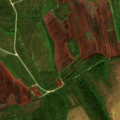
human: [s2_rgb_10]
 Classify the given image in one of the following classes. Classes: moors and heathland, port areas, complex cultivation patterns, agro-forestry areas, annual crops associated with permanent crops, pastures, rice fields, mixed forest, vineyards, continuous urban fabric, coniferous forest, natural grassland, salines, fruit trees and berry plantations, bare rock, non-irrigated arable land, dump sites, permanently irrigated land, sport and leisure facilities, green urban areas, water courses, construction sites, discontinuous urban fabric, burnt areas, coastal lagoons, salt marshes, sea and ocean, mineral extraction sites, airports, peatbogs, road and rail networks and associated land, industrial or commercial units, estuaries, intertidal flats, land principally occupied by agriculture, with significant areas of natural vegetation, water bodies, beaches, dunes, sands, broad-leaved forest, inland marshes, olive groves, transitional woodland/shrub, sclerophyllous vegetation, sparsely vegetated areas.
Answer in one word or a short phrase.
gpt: coniferous forest, peatbogs